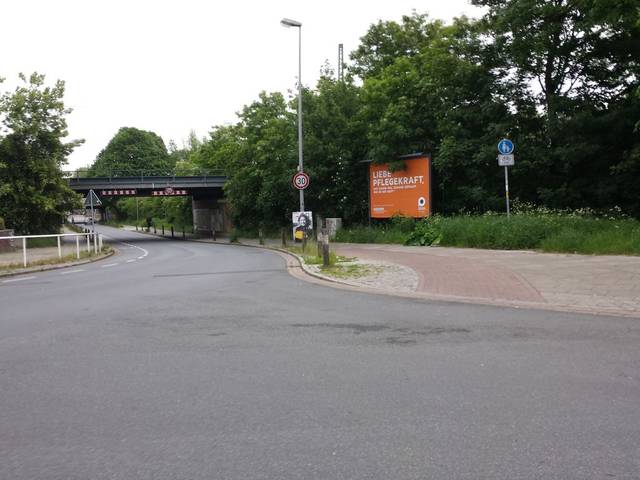
Region: Germany
Coordinates: 53.09, 8.798